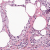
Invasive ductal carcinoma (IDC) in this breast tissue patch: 0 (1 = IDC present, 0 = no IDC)